Question: When i test my dialog box in Visual Studio 2008 by CTRL+T shortcut, i can see the dialog box items with neat slick borders. But when i compile the project and launch it via the program itself, it looks "3d" style: every dialog box has shading like old Windows 98 style.
I want to use the slick 1 pixel borders that the testing mode shows. How do i enable/disable between these two styles?
Here is example of how those two styles look like, i want to use the upper one:

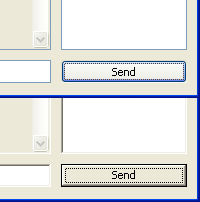
Answer: STEP1 add this code to your stdafx.h:
'''
#ifdef _UNICODE
#if defined _M_IX86
#pragma comment(linker,"/manifestdependency:"type='win32' name='Microsoft.Windows.Common-Controls' version='6.0.0.0' processorArchitecture='x86' publicKeyToken='6595b64144ccf1df' language='*'"")
#elif defined _M_X64
#pragma comment(linker,"/manifestdependency:"type='win32' name='Microsoft.Windows.Common-Controls' version='6.0.0.0' processorArchitecture='amd64' publicKeyToken='6595b64144ccf1df' language='*'"")
#else
#pragma comment(linker,"/manifestdependency:"type='win32' name='Microsoft.Windows.Common-Controls' version='6.0.0.0' processorArchitecture='*' publicKeyToken='6595b64144ccf1df' language='*'"")
#endif
#endif
'''
STEP2 on method InitInstance():
'''
BOOL Ctest_stylesApp::InitInstance()
{
INITCOMMONCONTROLSEX InitCtrls;
InitCtrls.dwSize = sizeof(InitCtrls);
InitCtrls.dwICC = ICC_WIN95_CLASSES;
InitCommonControlsEx(&InitCtrls);
}
'''
I'm using Visual Studio 2010 and it works.